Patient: sex F, age 59
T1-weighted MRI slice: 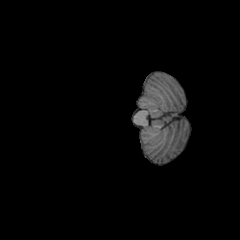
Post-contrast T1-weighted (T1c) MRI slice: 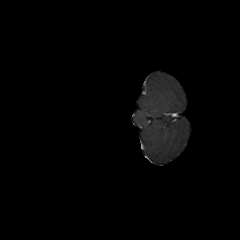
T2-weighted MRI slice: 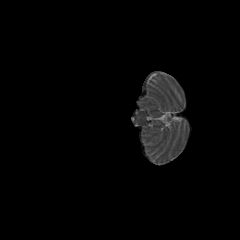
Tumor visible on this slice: no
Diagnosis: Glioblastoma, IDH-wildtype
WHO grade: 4